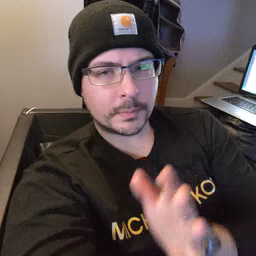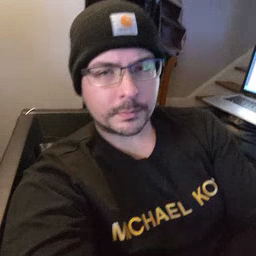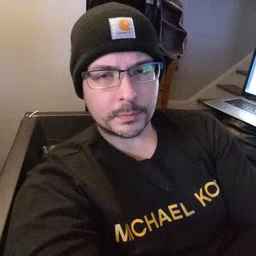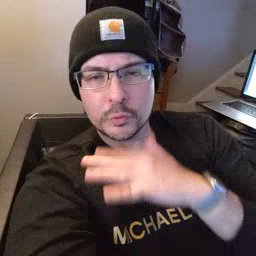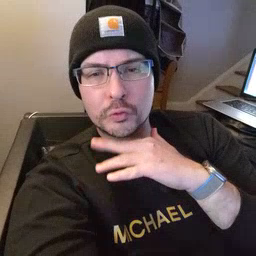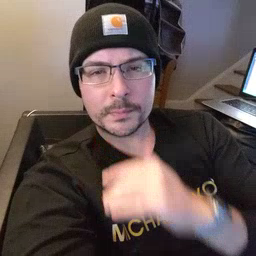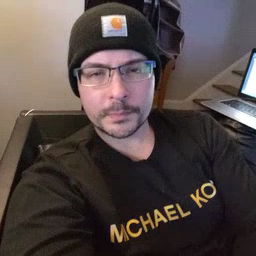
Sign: dirty